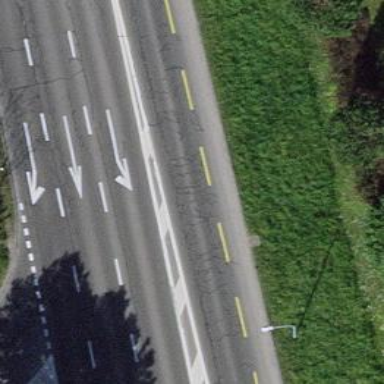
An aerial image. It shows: Primary highway without sidewalk.